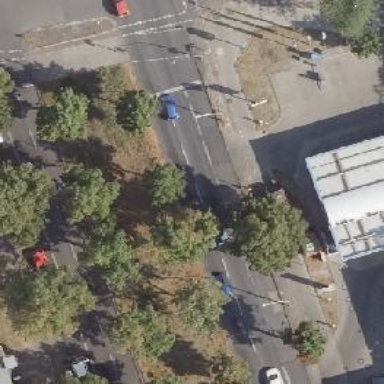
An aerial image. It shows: Public transport stop position.